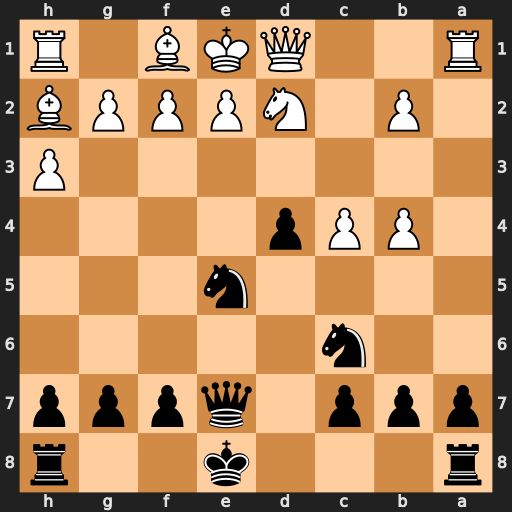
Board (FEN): r3k2r/ppp1qppp/2n5/4n3/1PPp4/7P/1P1NPPPB/R2QKB1R
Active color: b
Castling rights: KQkq
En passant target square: -
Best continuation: Nd3#